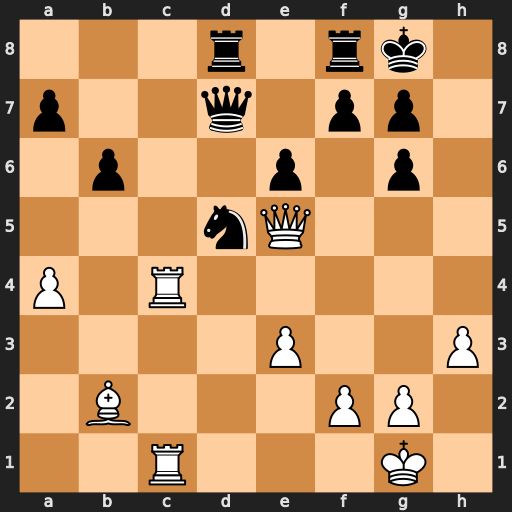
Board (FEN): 3r1rk1/p2q1pp1/1p2p1p1/3nQ3/P1R5/4P2P/1B3PP1/2R3K1
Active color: w
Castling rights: -
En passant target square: -
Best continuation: Qxg7#